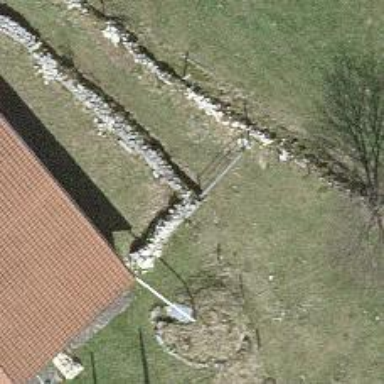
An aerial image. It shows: Wall made of dry stone.